Question: What is the color of the ball at (2, 2, 2)? The answer is the name of the color, with the first letter capitalized. You can choose an answer from Red, Green, Orange, Cyan, Purple, Blue, Yellow and Magenta.
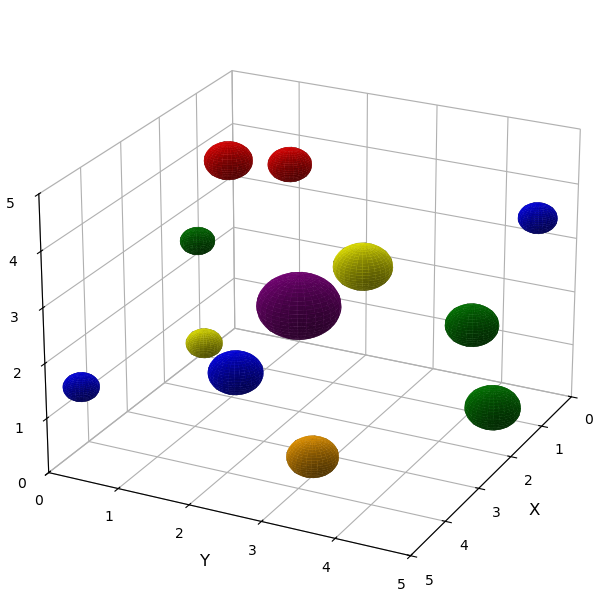
Answer: Purple